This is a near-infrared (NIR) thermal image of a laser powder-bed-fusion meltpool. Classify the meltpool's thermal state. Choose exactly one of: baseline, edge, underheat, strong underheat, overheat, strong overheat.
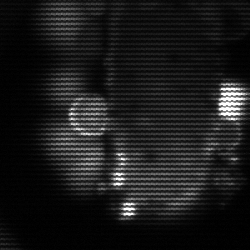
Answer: strong underheat